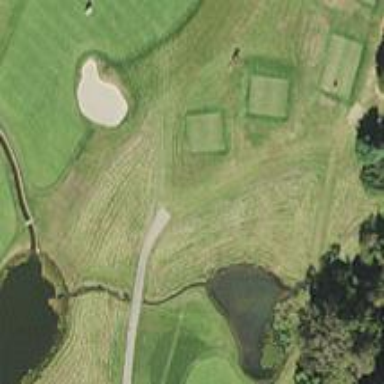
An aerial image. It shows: Golf cartpath that is also road path.